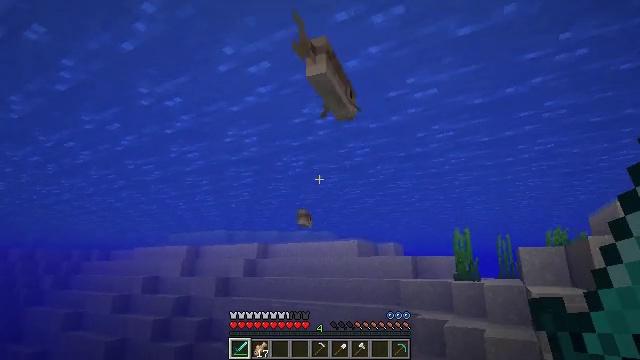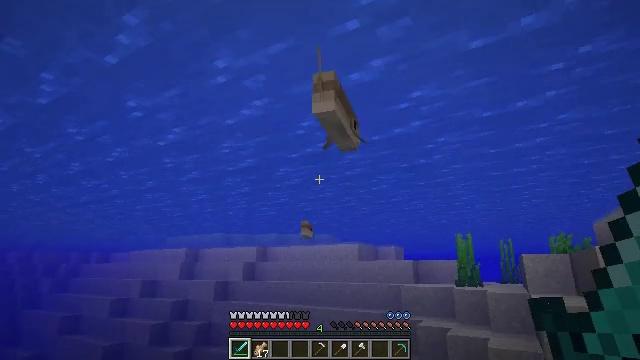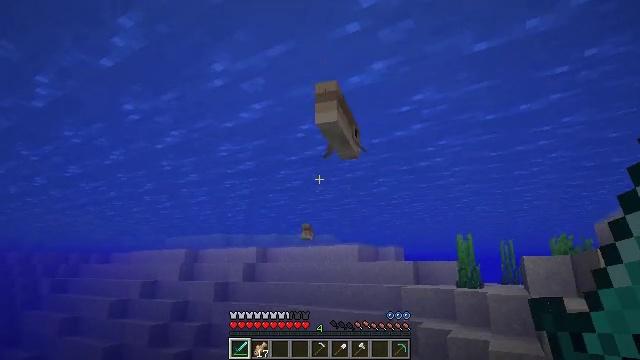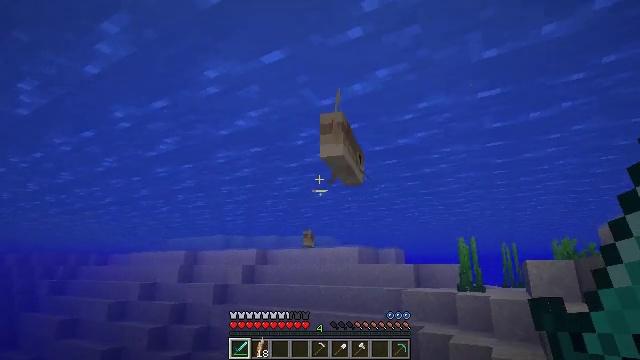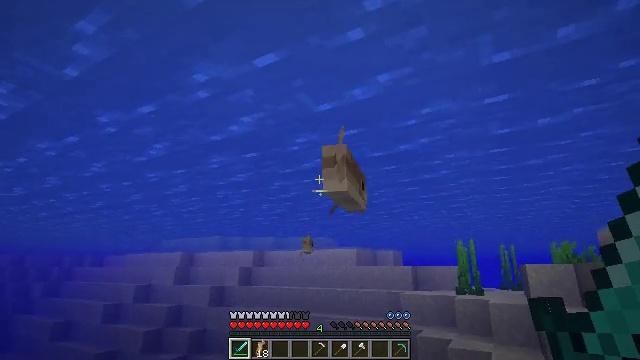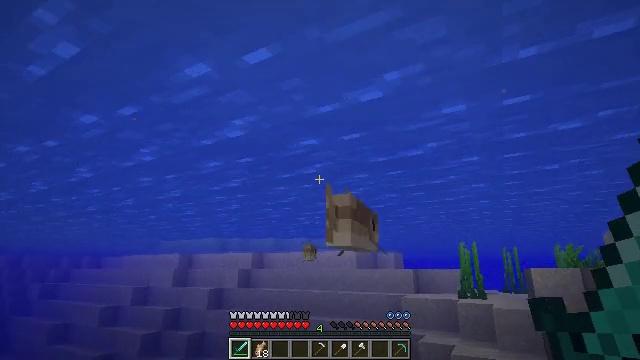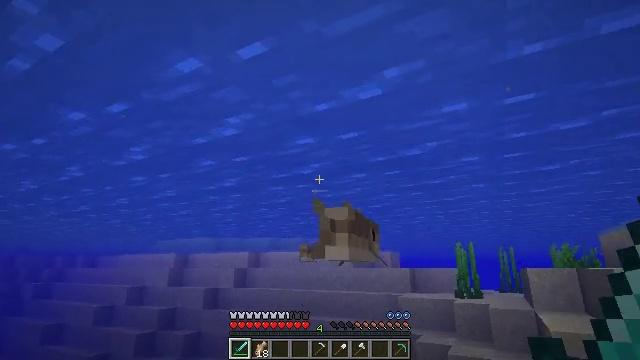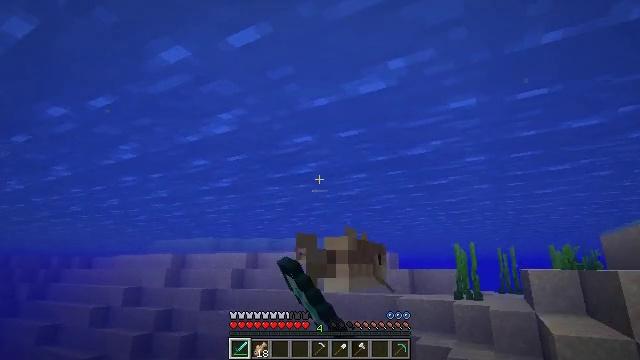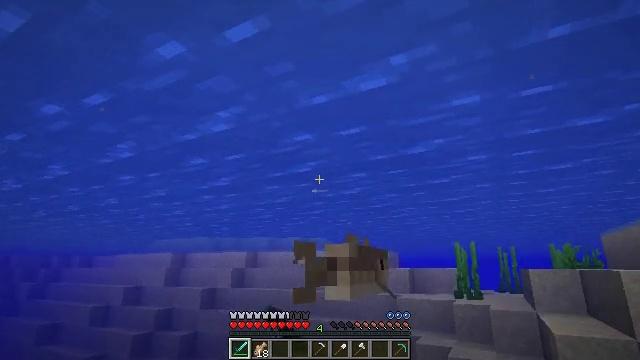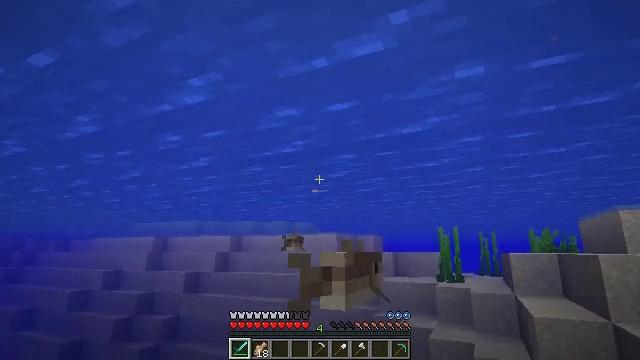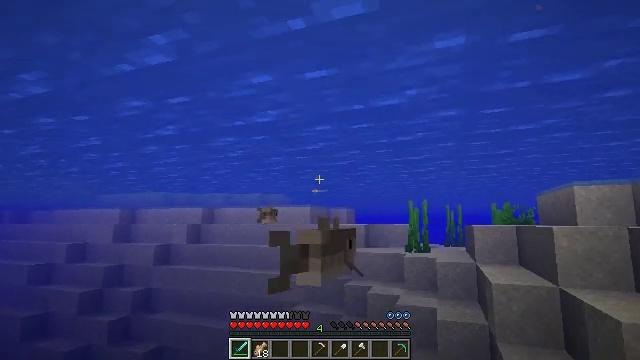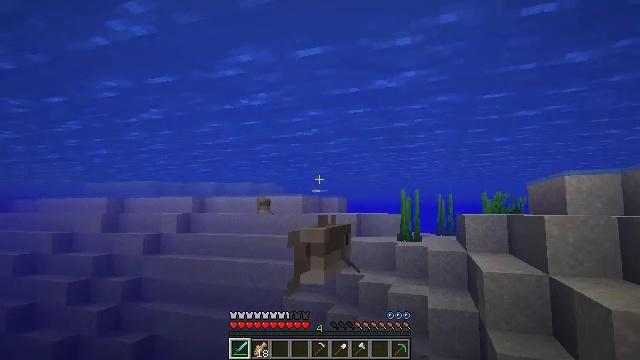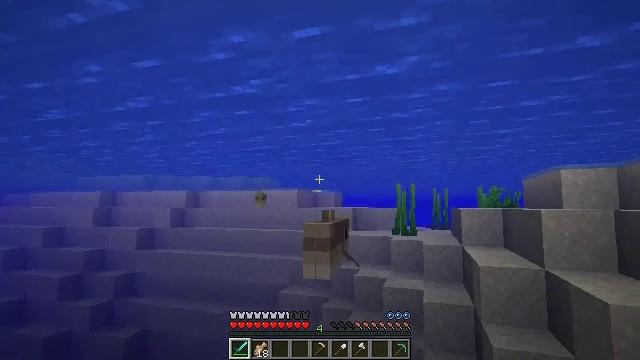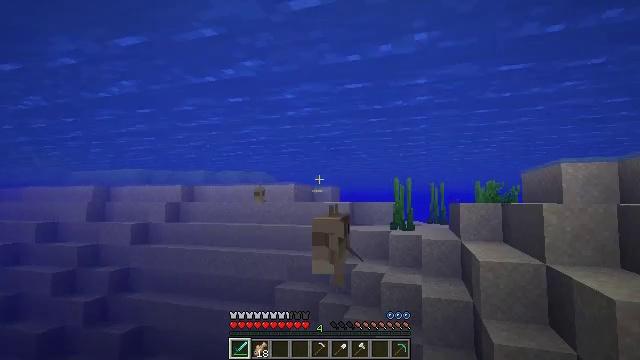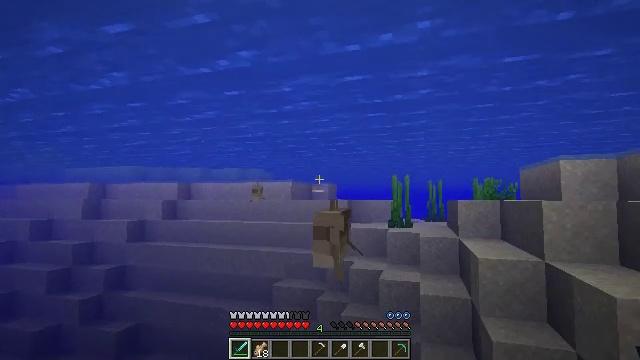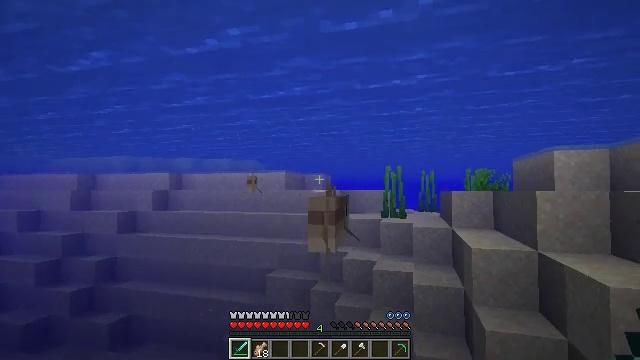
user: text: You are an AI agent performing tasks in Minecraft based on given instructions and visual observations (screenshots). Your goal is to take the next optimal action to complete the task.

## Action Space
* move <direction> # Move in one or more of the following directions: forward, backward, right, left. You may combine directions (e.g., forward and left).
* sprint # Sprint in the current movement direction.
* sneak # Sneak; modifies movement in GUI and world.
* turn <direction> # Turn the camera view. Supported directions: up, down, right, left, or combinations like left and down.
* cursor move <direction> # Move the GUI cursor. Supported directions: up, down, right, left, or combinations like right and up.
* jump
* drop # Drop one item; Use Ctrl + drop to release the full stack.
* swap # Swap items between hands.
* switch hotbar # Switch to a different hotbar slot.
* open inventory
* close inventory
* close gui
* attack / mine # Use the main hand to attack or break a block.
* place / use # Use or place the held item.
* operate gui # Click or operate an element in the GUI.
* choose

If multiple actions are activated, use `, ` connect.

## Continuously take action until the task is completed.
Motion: motion action
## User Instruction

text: Catch and defeat a cod.
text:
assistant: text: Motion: move forward, jump
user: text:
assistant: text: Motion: move forward
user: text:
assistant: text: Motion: move forward
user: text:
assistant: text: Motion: move forward
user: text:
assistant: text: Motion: move forward
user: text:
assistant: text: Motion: move forward, attack / mine
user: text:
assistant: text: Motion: move forward, attack / mine
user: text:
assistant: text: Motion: move forward, attack / mine
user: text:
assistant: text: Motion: move forward, turn right and down
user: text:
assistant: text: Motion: move forward, turn right and down
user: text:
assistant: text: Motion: move forward, turn right and down
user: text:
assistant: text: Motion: move forward, turn down
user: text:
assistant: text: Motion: move forward
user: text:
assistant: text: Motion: move forward
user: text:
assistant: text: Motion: move forward, turn right and down
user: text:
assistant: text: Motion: move forward
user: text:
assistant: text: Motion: move forward
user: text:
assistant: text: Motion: move forward, turn right, attack / mine
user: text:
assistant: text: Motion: move forward, turn right, attack / mine
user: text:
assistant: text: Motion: move forward, turn right, attack / mine
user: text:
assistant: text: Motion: move forward
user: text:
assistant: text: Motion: move forward
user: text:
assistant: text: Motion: move forward
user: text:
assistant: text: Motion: move forward
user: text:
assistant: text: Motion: move forward
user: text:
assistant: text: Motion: move forward
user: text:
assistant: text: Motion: move forward
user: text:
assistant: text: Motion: move forward, turn right and down
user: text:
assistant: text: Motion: move forward, turn down
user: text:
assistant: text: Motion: move forward, turn down